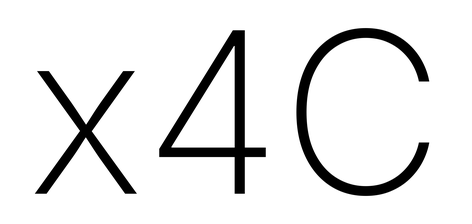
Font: Inter_ExtraLight